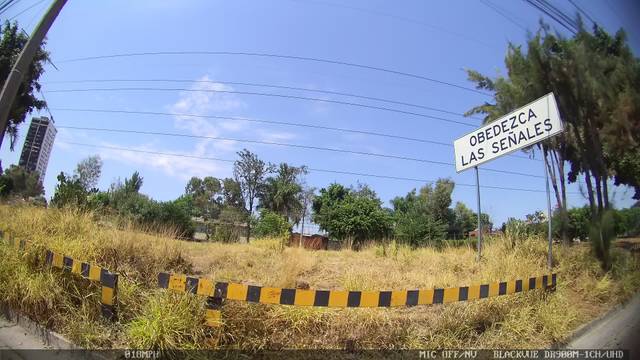
Region: Mexico
Coordinates: 20.668, -103.383